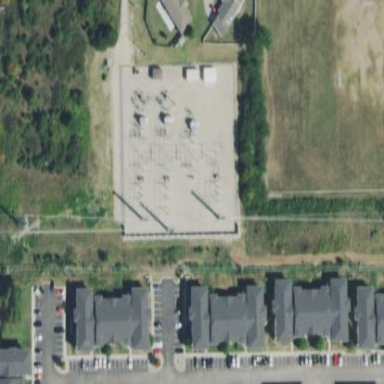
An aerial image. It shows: Distribution level power substation.